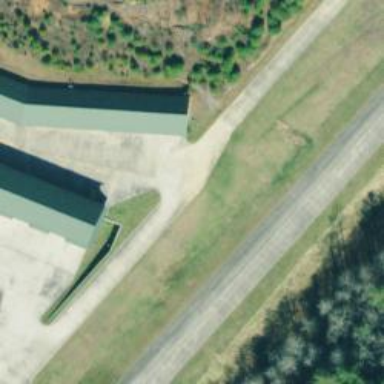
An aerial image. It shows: View of taxiway at the airport.